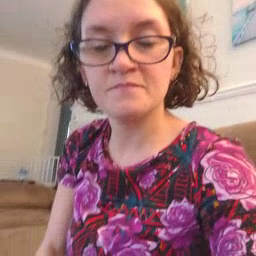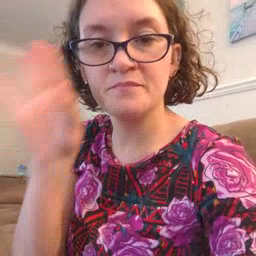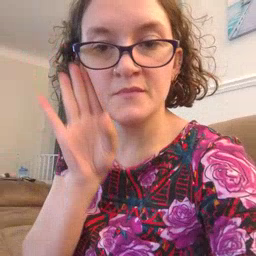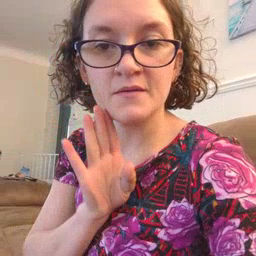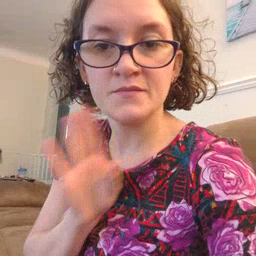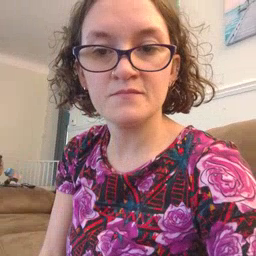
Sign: brown